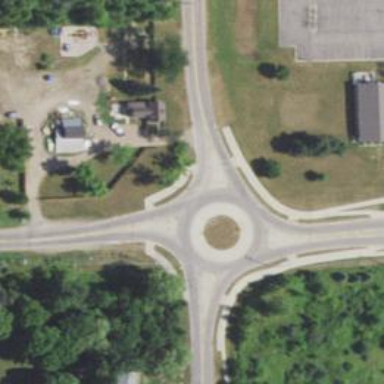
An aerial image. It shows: Marked road crossing.